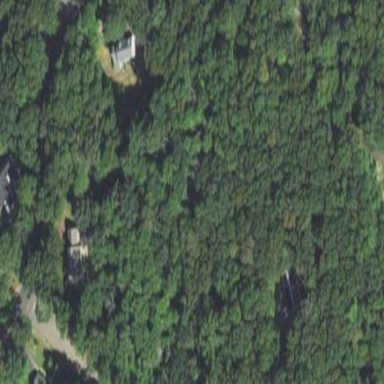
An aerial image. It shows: Nature reserve within woodland area.